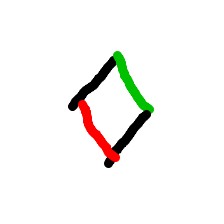
Shape: rhombus